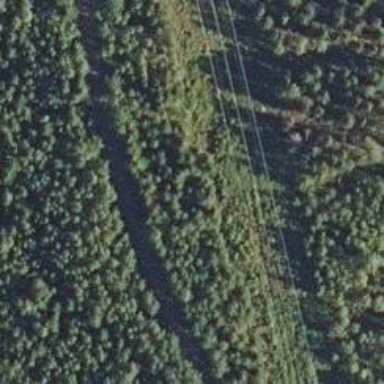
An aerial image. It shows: Unclassified road.